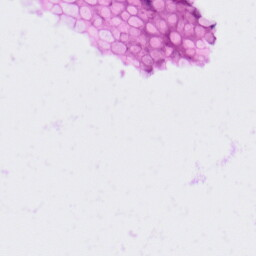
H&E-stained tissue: Colon